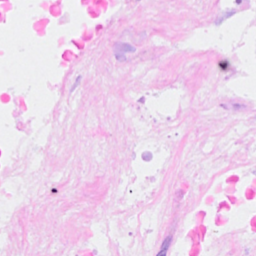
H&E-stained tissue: Breast